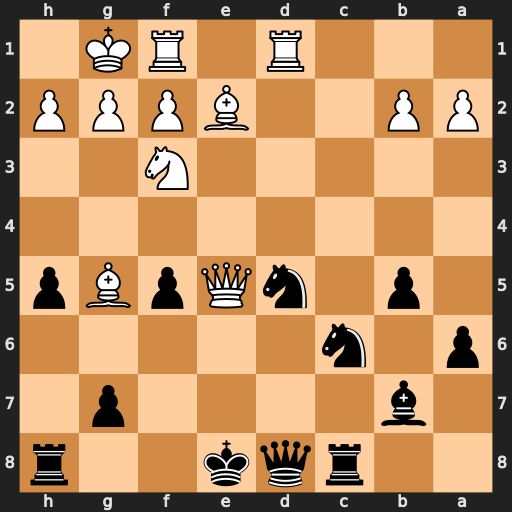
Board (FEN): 2rqk2r/1b4p1/p1n5/1p1nQpBp/8/5N2/PP2BPPP/3R1RK1
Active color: b
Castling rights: k
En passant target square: -
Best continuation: Nxe5 Bxd8 Nxf3+ Bxf3 Rxd8